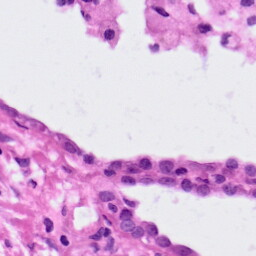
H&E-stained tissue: Lung